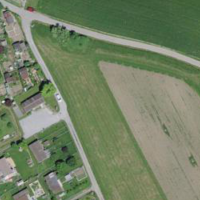
EUNIS habitat code: 24
Species observed at this site:
Cornu aspersum
Equisetum telmateia
Arion ater
Lamium galeobdolon
Lathyrus pratensis
Fagopyrum esculentum
Filipendula ulmaria
Coreus marginatus
Ficaria verna
Prunella vulgaris
Thanasimus formicarius